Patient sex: M
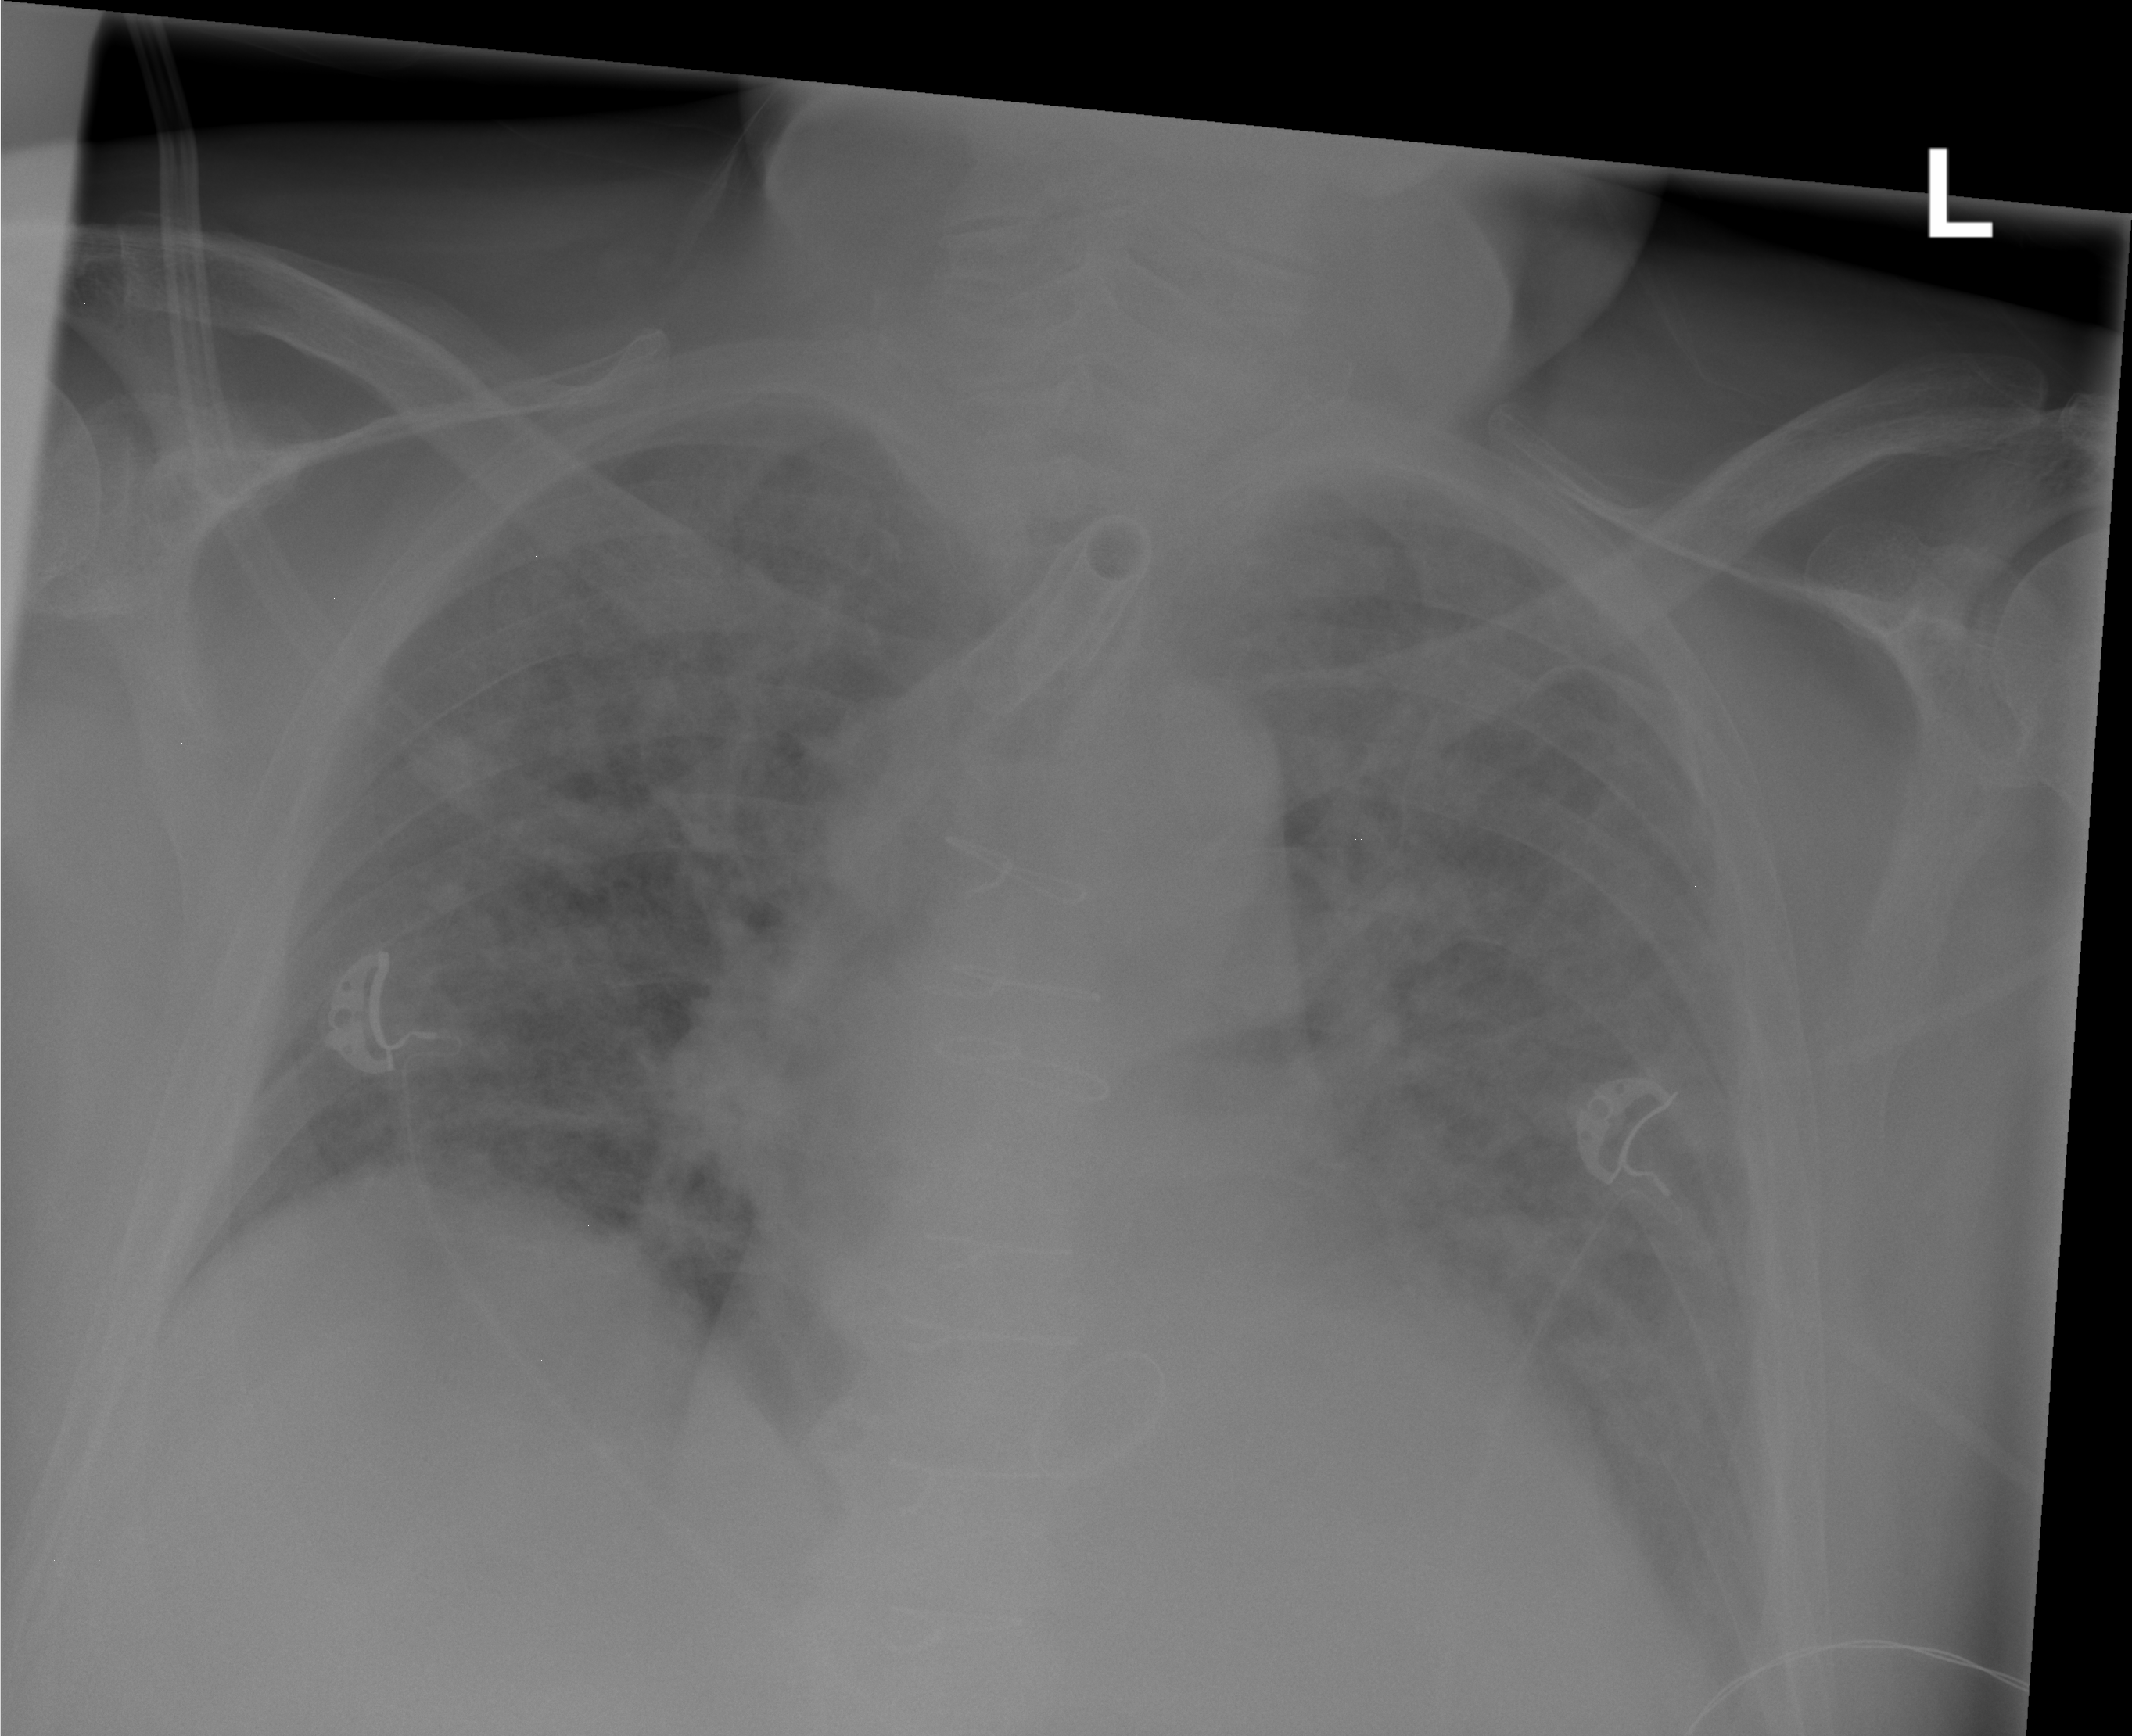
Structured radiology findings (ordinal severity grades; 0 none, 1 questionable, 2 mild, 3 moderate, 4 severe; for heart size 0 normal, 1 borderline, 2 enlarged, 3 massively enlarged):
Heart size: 2
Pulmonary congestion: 0
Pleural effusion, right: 2
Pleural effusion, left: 2
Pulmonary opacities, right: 3
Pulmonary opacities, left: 3
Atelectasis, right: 2
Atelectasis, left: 2